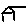
Label: house